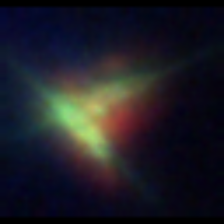
Taxon: Pennate
Group: Diatoms